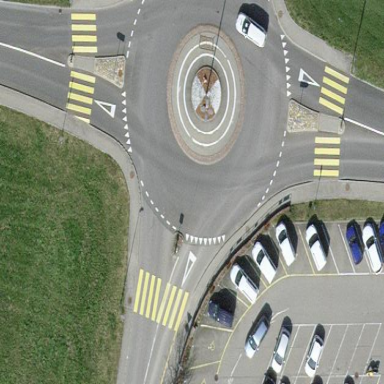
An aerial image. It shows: Secondary road with asphalt surface leading to roundabout.